Question: I have the following highchart output:
I just want to see the Feb-10 instead of Feb-10 18:00 in x-axis label. So all the xaxis label will be like Feb-10, Feb-12, and so on. But The tooltip will be the same as the output screen. How can I format the xaxis so that I will get Feb-10, Feb-12, and so on instead of Feb-10 18:00, Feb-12 20:00, and so on.
'''
$(function () {
$('#container').highcharts({
chart: {
zoomType: 'xy',
spacingRight: 20
},
credits: {
enabled: false
},
title: {
text: ''
},
xAxis: {
type: 'datetime',
labels: {
overflow: 'justify'
},
startOnTick: true,
showFirstLabel: true,
endOnTick: true,
showLastLabel: true,
categories: dateAndTimeArray,
tickInterval: 10,
labels: {
rotation: 0.1,
align: 'left',
step: 10,
enabled: true
},
style: {
fontSize: '8px'
}
},
yAxis: {
title: {
text: 'Measurement value'
}
},
tooltip: {
xDateFormat: '%Y-%m-%d %H:%M',
shared: true
},
legend: {
enabled: false
},
plotOptions: {
area: {
fillColor: {
linearGradient: {
x1: 0,
y1: 0,
x2: 0,
y2: 1
},
stops: [
[0, Highcharts.getOptions().colors[0]],
[1, Highcharts.Color(Highcharts.getOptions().colors[0]).setOpacity(0).get('rgba')]
]
},
lineWidth: 1,
marker: {
enabled: false
},
shadow: false,
states: {
hover: {
lineWidth: 1
}
},
// threshold: null
}
},
series: [{
type: 'line',
name: 'Value',
data: chartData,
marker: {
enabled: false
}
}]
});
});
'''
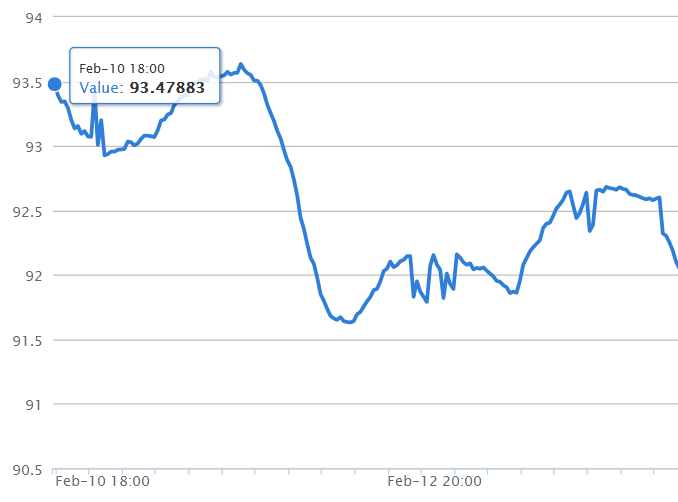
Answer: Cool, try this:
Add this formatter to your 'xAxis' 'labels' object:
'''
xAxis {
...
labels: {
...
formatter: function() {
return this.value.toString().substring(0, 6);
},
}
}
'''
Link: <URL>